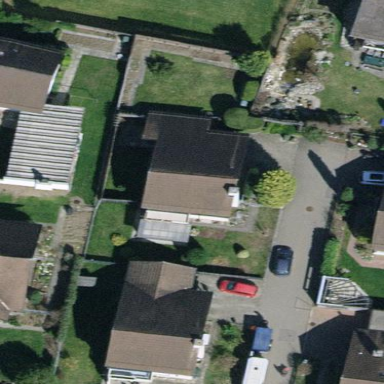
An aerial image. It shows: Building with tile roof.